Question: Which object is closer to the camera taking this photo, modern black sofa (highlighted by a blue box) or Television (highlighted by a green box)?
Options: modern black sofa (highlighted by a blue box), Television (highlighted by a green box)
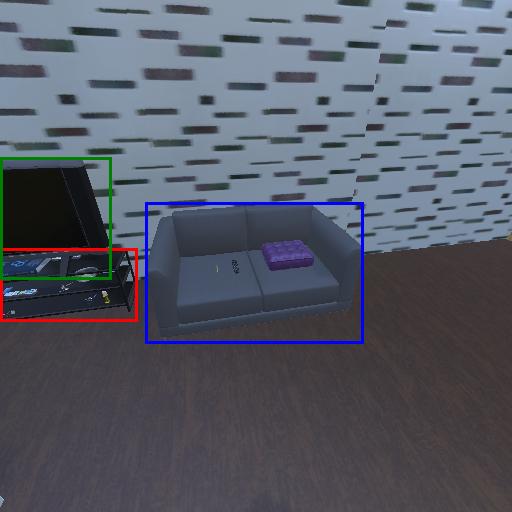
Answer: modern black sofa (highlighted by a blue box)